Brain MRI, t2w sequence, axial 2D slice.
Patient: age 30, sex M, weight 78 kg, height 1.78 m
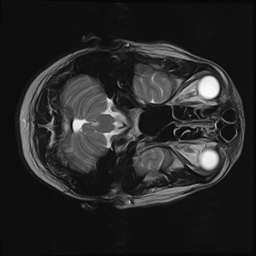